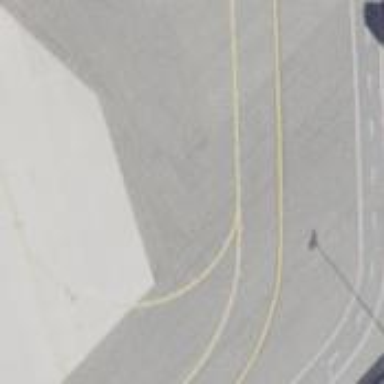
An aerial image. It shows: View of taxiway at the airport.